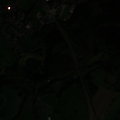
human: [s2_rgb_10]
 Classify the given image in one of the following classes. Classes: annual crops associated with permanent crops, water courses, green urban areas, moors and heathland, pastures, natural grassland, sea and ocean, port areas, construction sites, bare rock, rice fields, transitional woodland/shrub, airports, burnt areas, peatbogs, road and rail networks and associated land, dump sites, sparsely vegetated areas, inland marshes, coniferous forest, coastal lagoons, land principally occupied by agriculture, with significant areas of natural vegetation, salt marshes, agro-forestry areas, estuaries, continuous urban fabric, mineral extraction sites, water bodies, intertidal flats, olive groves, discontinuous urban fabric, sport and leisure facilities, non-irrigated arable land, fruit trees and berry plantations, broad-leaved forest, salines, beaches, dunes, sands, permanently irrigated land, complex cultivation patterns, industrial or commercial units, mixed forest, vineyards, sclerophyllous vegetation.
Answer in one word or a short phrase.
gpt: discontinuous urban fabric, pastures, mixed forest